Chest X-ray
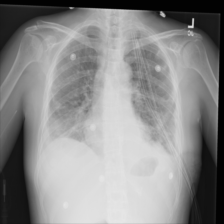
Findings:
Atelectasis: negative
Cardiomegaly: negative
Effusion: positive
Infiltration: positive
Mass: negative
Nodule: positive
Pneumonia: negative
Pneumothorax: negative
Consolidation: negative
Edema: negative
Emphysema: negative
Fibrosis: negative
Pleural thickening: negative
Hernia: negative